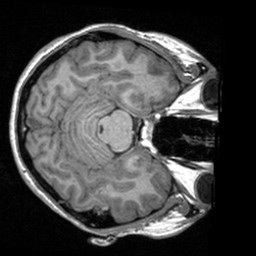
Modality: T1w
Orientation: axial
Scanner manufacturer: siemens
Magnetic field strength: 3 T
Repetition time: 1.9 s
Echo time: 0.00226 s